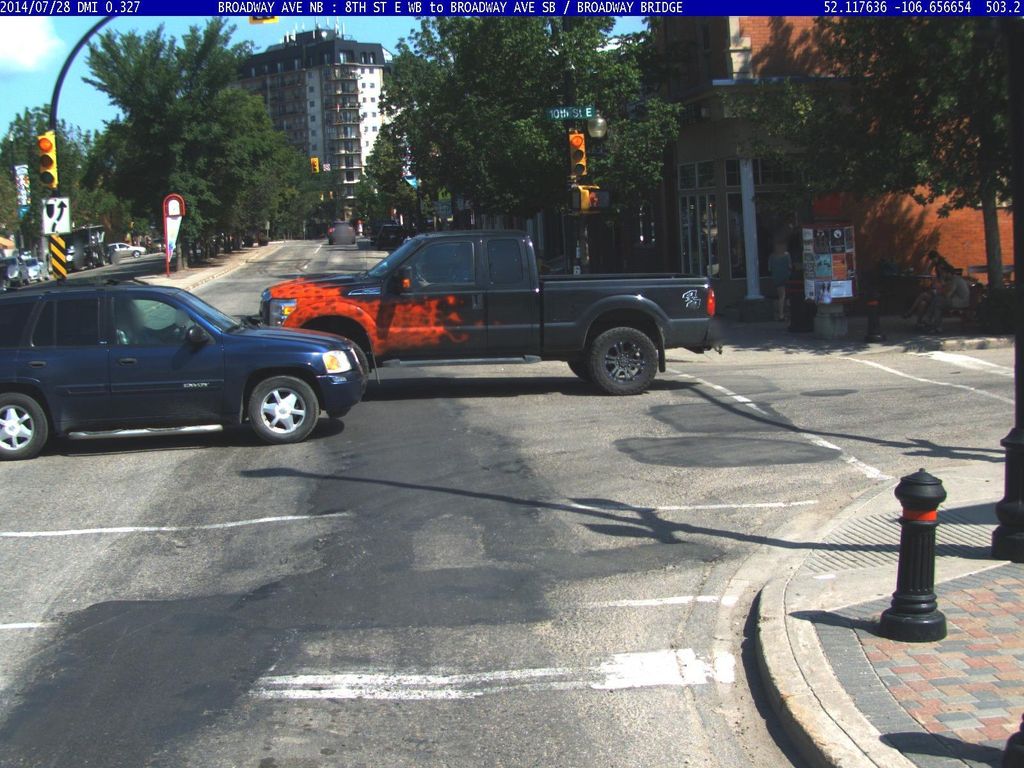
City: saskatoon